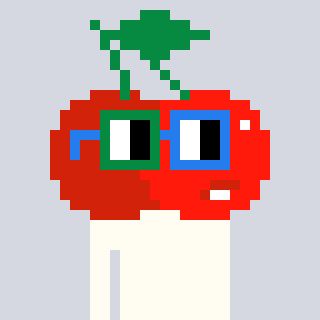
a pixel art character with square green and blue glasses, a cherry-shaped head and a bluegrey-colored body on a cool background